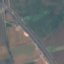
Land use / land cover: Highway